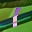
Label: 1